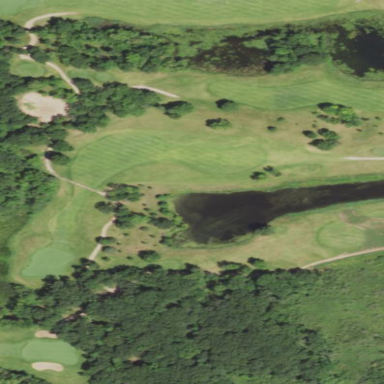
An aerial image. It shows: Grassy area designated as golf fairway.